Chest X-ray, PA view. Patient: 55 years old, sex F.
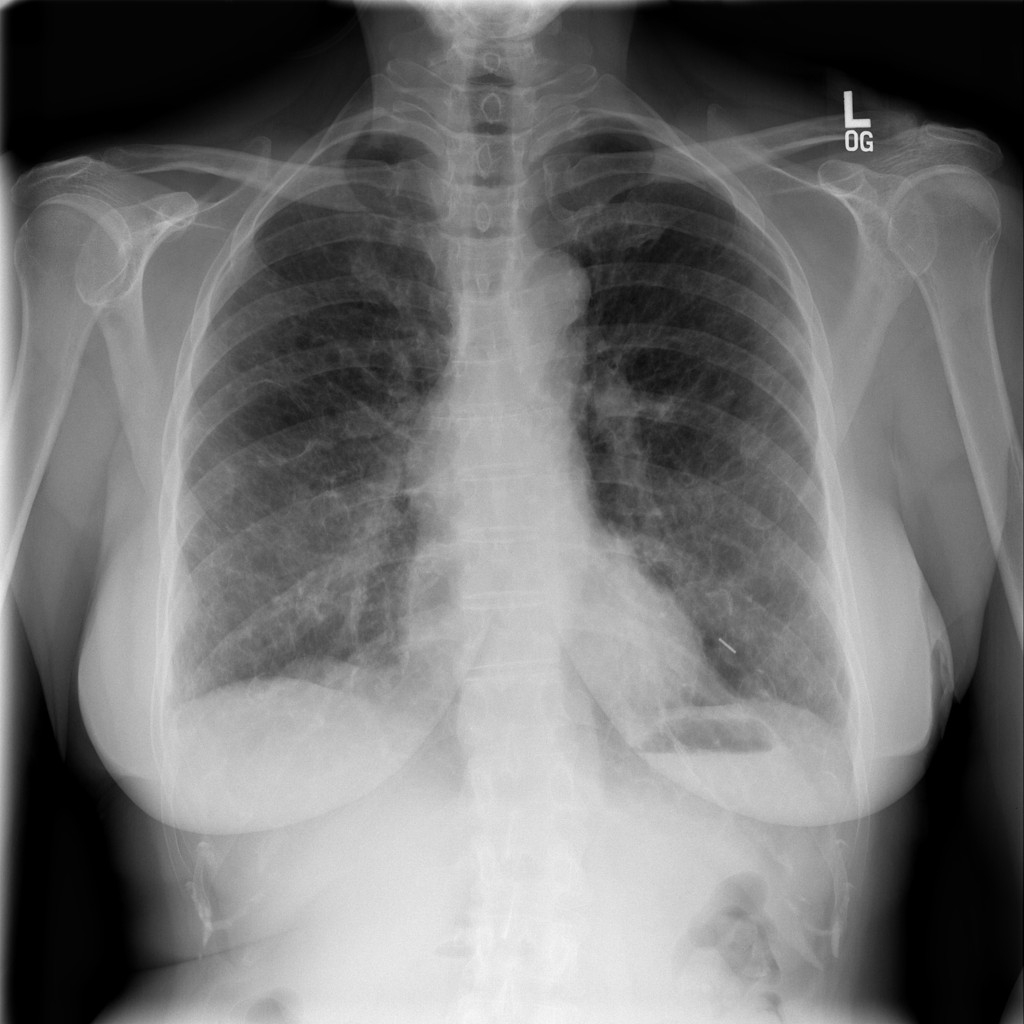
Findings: No Finding